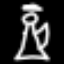
Label: angel